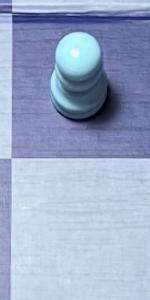
Label: Empty